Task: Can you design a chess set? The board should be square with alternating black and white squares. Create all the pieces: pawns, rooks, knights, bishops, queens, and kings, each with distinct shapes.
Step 2823:
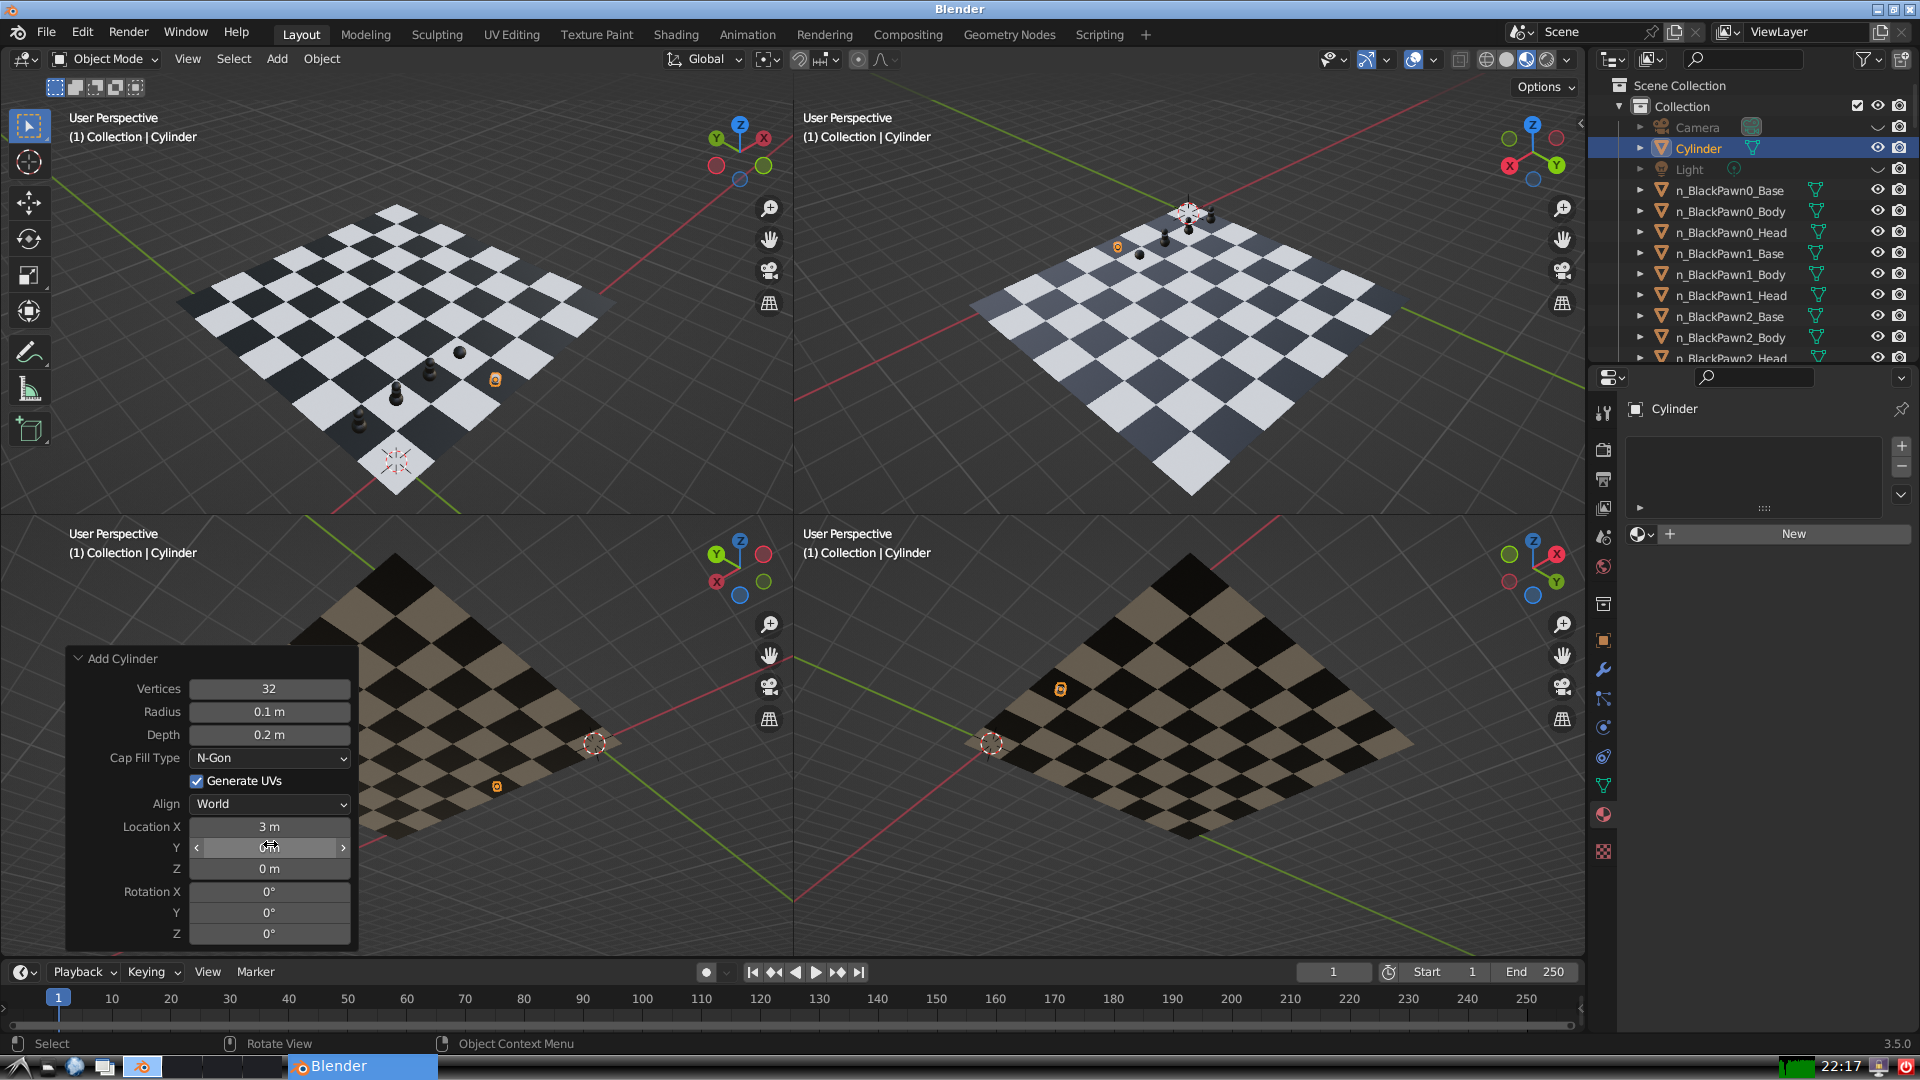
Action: click: no